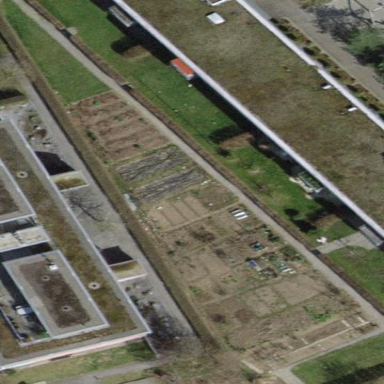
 used for leisure and gardening purposes."